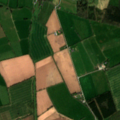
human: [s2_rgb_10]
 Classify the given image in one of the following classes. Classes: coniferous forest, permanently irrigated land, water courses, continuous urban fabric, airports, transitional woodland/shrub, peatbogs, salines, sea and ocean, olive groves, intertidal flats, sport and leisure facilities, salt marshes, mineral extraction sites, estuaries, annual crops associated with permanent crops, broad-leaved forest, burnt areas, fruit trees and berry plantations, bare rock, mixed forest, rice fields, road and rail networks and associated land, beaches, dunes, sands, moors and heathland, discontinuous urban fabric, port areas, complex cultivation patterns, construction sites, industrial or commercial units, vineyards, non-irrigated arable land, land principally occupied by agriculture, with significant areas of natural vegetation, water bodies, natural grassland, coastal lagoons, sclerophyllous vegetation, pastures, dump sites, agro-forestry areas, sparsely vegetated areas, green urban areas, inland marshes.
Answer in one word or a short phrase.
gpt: non-irrigated arable land, pastures, broad-leaved forest